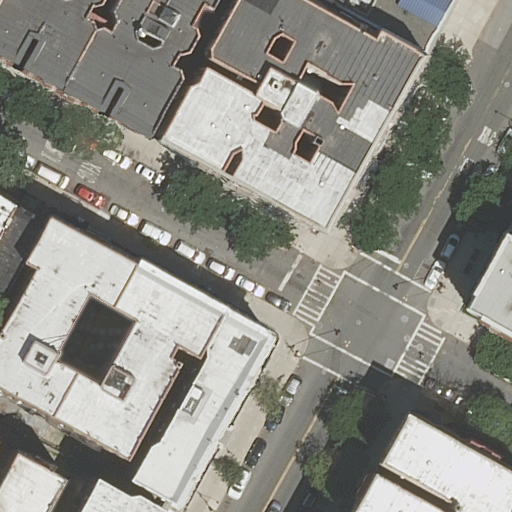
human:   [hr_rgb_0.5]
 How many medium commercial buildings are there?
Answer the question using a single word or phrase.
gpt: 0

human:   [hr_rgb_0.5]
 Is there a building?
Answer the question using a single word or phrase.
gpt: yes

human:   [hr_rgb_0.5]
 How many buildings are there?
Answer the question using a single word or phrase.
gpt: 14

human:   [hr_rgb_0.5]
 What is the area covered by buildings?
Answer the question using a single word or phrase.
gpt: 5968m2

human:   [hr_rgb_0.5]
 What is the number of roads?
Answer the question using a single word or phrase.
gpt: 2

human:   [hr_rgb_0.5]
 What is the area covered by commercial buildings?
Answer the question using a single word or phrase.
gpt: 0m2

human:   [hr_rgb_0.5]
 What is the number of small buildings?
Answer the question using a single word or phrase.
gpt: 5

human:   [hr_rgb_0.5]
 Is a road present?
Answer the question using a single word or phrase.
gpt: yes

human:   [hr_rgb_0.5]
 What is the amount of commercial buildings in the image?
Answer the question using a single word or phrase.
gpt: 0

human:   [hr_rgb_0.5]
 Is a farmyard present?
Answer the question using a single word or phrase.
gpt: no

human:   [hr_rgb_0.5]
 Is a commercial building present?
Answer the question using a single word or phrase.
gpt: no

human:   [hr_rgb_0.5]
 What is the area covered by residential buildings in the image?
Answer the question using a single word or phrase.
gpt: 5968m2

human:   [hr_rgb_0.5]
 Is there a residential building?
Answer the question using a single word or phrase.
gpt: yes

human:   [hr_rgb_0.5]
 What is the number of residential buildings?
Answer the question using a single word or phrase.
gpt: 14

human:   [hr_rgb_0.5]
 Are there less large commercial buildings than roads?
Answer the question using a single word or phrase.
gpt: yes

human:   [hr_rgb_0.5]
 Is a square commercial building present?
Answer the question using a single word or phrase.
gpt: no

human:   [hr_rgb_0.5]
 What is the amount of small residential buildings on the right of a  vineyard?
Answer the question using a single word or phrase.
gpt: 0

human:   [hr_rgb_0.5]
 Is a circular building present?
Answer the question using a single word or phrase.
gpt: no

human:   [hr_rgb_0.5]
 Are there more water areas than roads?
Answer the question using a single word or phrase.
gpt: no

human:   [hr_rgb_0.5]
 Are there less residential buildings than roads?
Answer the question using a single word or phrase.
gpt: no

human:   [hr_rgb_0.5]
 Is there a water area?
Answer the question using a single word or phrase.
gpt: no

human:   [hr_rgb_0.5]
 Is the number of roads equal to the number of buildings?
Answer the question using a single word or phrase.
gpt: no

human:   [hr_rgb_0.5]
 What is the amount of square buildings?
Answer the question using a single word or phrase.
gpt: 0

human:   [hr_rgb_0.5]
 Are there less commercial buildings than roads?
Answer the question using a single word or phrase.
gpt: yes

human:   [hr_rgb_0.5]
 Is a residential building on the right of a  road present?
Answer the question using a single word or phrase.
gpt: yes

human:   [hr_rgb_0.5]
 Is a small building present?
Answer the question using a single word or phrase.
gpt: yes

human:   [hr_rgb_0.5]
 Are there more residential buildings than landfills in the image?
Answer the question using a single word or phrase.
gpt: yes

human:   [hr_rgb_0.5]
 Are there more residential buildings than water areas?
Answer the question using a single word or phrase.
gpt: yes

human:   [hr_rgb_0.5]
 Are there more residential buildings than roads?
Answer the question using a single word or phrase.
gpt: yes

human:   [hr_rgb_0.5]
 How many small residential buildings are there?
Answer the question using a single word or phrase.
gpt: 5

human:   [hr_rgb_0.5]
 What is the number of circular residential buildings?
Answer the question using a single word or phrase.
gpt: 0

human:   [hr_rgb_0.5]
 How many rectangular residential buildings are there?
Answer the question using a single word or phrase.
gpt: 5

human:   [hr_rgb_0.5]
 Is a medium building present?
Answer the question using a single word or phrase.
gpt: yes

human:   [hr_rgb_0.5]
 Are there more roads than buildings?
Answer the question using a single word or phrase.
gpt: no

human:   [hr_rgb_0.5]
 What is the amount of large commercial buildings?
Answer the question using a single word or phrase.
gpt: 0

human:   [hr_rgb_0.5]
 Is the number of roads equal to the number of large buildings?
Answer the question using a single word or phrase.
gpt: no

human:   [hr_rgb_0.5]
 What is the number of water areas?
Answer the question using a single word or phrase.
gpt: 0

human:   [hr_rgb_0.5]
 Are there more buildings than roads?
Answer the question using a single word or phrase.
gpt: yes

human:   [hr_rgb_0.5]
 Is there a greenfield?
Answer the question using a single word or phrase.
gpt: no

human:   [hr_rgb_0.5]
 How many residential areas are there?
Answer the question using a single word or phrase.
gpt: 0

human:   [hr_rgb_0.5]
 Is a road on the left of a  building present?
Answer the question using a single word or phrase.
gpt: yes

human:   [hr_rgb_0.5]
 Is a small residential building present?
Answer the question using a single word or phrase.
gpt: yes

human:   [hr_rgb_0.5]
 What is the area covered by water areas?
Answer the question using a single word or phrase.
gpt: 0m2

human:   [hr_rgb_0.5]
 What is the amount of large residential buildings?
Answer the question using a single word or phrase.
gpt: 4

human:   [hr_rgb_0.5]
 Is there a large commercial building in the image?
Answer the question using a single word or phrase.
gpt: no

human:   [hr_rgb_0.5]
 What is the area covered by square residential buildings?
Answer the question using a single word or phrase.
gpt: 0m2

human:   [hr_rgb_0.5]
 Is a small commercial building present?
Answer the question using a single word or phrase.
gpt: no

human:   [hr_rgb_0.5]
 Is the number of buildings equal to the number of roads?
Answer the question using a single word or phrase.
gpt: no

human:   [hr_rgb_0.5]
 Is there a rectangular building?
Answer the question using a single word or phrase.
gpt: yes

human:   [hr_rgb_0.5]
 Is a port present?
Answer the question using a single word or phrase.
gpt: no

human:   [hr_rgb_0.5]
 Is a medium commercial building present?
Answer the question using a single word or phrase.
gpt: no

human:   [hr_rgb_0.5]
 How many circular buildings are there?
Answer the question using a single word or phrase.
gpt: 0

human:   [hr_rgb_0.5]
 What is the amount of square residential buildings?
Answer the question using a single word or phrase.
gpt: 0

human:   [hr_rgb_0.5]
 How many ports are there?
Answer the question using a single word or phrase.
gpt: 0

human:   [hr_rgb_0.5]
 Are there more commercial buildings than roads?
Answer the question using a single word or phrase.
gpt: no

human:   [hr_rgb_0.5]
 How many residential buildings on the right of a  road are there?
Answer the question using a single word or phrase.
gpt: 2

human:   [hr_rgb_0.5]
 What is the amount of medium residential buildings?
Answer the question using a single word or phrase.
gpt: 5

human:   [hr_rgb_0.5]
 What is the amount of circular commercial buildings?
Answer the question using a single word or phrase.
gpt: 0

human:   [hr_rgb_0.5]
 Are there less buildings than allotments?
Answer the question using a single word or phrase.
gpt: no

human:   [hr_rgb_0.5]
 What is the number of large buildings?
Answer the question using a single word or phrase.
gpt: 4

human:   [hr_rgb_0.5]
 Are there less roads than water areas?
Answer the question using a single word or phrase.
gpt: no

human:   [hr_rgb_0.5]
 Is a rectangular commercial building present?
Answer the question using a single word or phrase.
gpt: no

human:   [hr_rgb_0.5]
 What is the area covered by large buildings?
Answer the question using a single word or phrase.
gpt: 4370m2

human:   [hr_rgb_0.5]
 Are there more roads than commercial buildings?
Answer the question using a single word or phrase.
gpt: yes